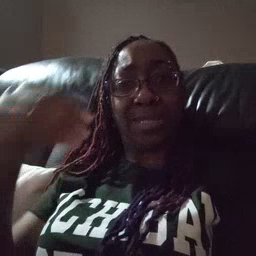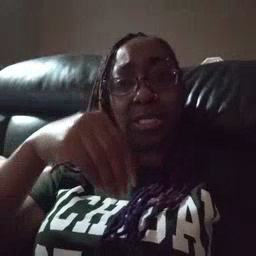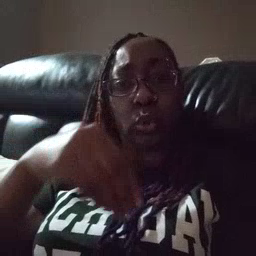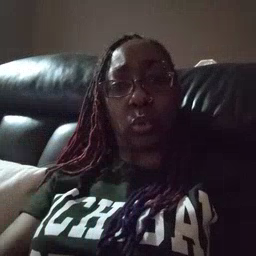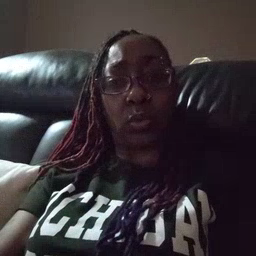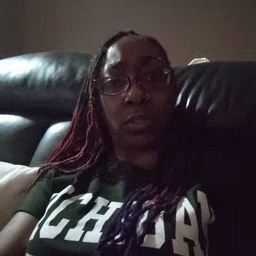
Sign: into